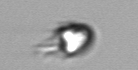
Label: Balanion